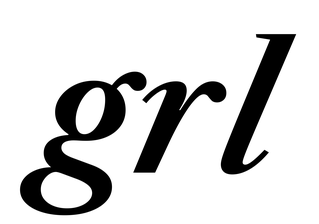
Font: LibreCaslonText-Italic_SemiBold_Italic